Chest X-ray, AP view. Patient: 42 years old, sex F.
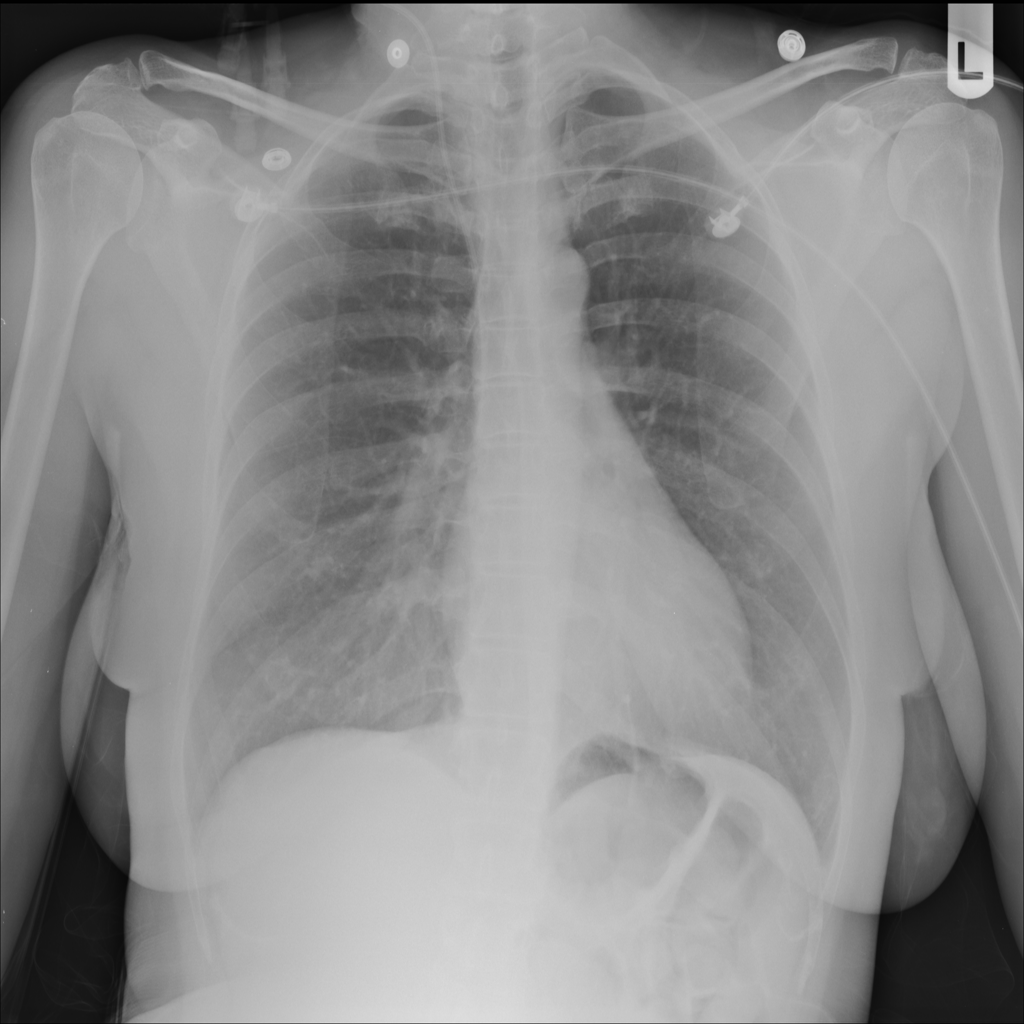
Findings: Nodule